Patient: sex M, age 52
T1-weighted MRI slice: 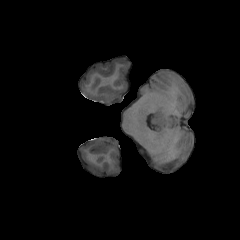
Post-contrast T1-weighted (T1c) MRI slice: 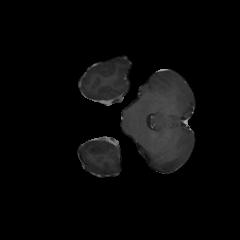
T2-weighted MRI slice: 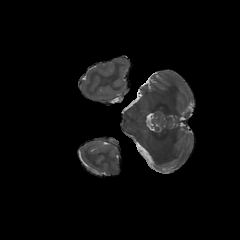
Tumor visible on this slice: no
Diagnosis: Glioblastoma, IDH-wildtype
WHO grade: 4